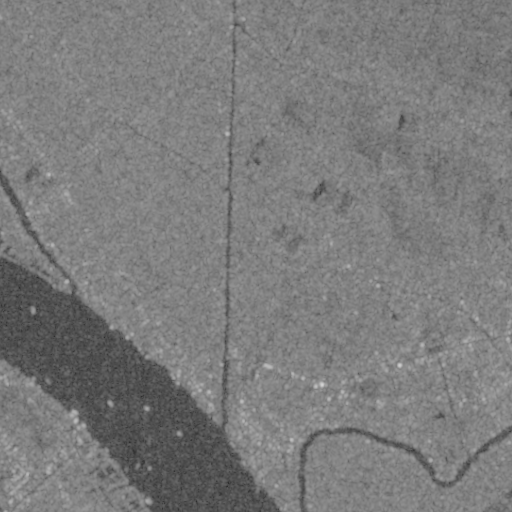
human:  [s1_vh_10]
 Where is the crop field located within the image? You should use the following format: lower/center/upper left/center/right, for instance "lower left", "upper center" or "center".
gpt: The crop field is located in the lower left of the image.
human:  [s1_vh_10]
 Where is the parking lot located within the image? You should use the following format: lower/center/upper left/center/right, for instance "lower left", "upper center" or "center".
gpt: The parking lot is located in the lower center of the image.
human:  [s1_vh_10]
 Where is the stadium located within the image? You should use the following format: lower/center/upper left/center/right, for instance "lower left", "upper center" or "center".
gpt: The stadium is located in the lower left of the image.
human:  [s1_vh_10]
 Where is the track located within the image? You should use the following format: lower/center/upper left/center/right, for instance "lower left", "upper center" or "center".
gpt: There is no track in the image.

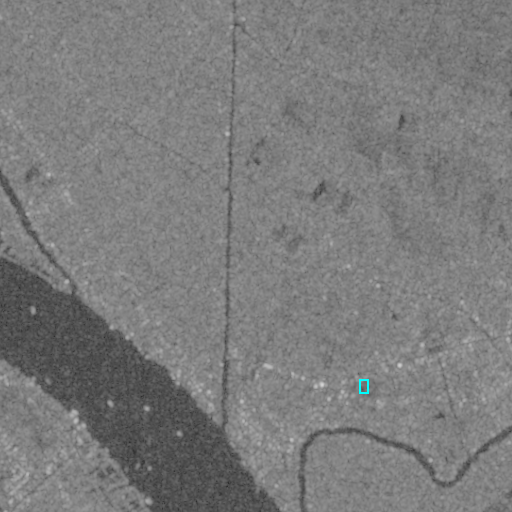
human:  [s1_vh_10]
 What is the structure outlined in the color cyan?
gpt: The structure outlined in cyan is a park.
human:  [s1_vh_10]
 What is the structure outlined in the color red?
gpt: There is no red outline.